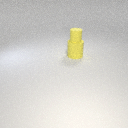
small yellow rubber cylinder above large yellow rubber cylinder